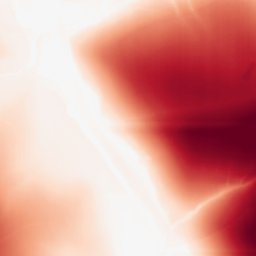
Category: morphological
Decomposition family: rolling_ball
Decomposition parameters: radius: 200
Upsampling method: quintic
Upsampling parameters: scale: 2
Upsampling scale: 2